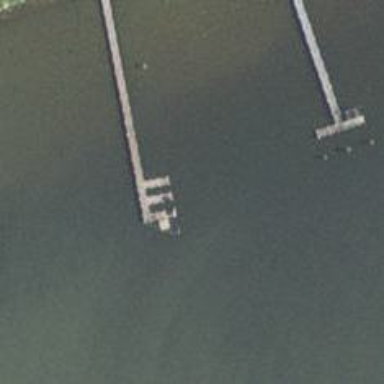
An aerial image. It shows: Man-made pier.